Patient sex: M
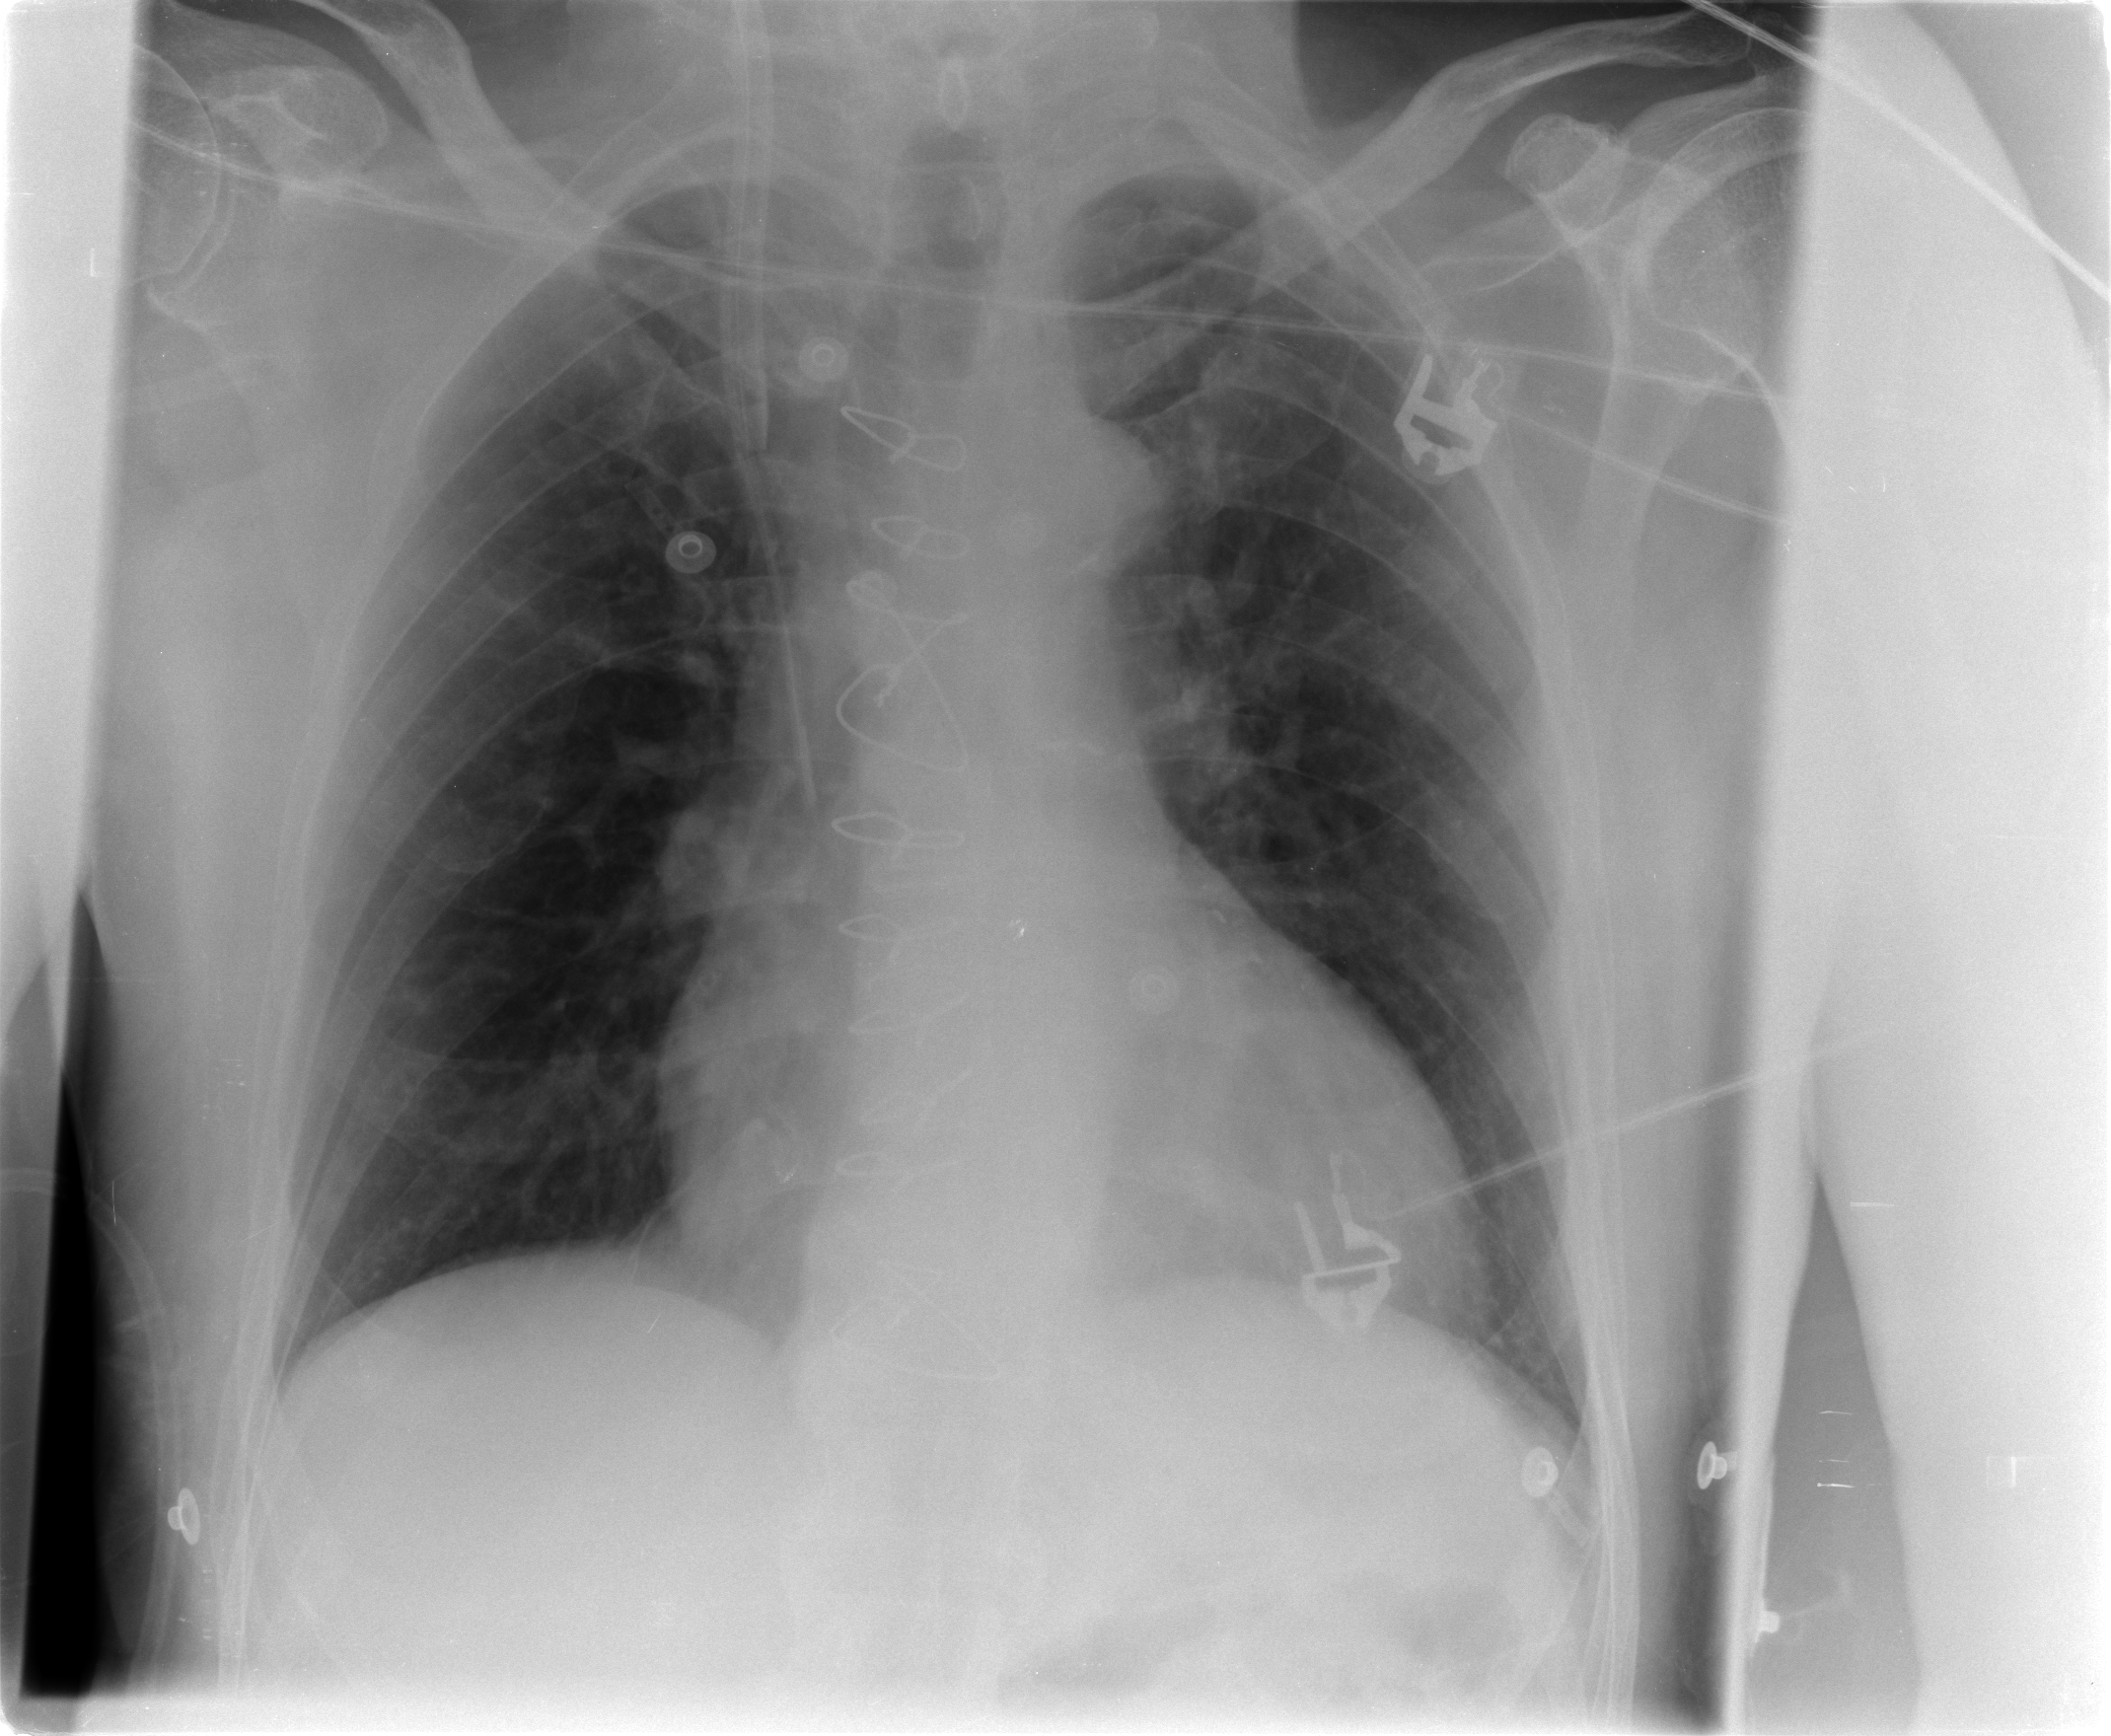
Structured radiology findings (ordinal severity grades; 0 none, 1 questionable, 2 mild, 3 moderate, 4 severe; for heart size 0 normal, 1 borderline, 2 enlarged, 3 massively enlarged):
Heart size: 1
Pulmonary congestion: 1
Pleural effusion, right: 0
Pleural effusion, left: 0
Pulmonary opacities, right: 0
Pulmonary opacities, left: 0
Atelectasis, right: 0
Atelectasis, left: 0